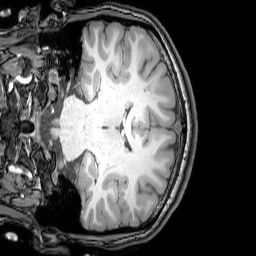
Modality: T1w
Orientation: coronal
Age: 22
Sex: female
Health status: healthy
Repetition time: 0.081 s
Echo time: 0.037 s